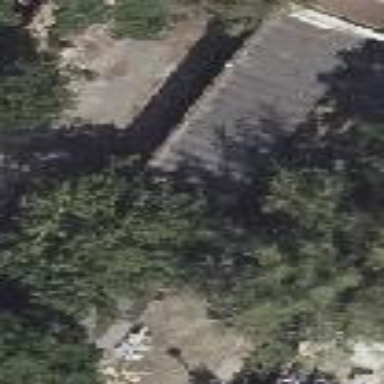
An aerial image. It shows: Group of garages.